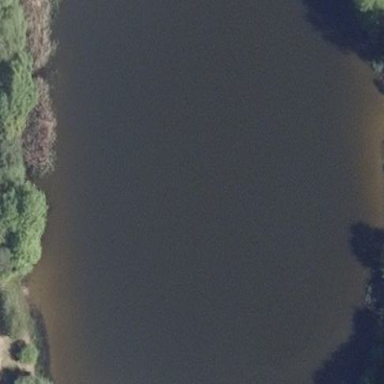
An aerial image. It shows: Lake with natural water.